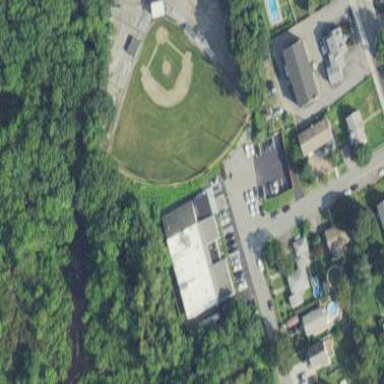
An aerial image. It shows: Baseball pitch for leisure and sports activities.